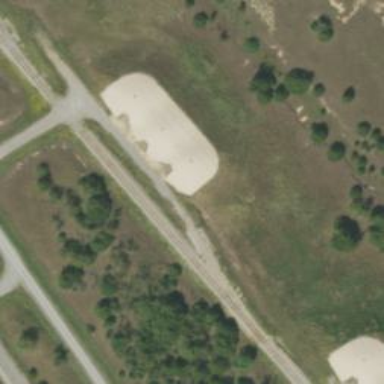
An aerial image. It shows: Military bunker for protection and defense.